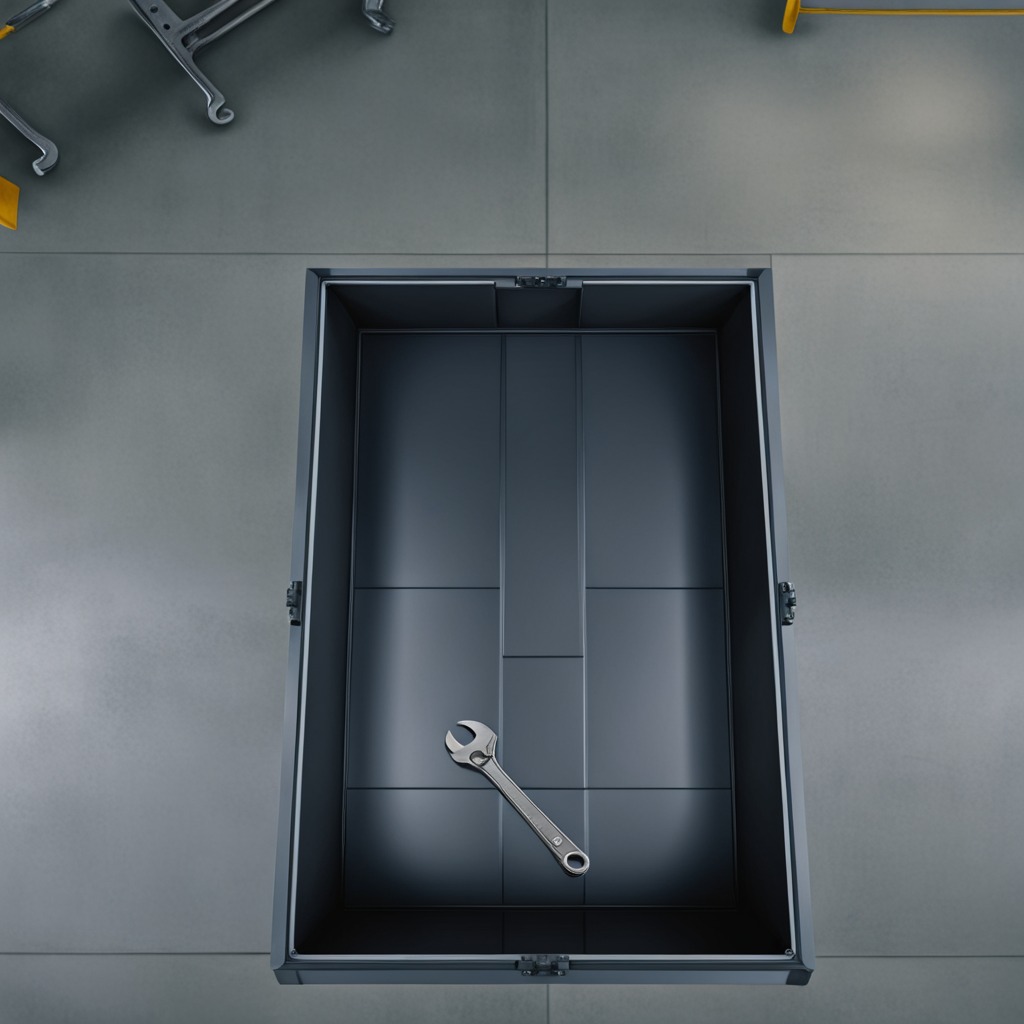
A wrench is lying on the toolbox surface in an airplane hangar workshop 8K.